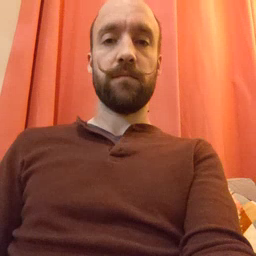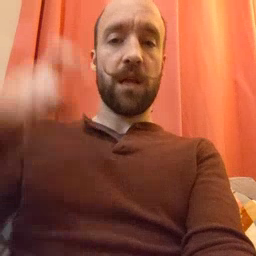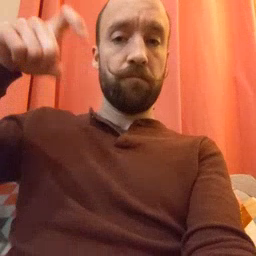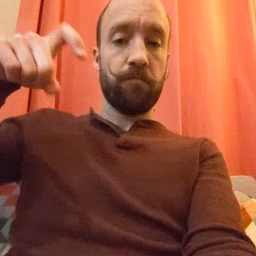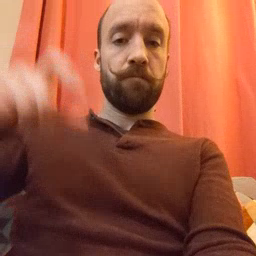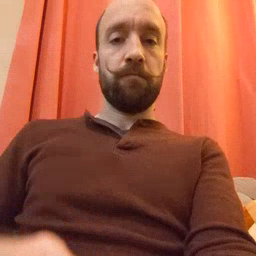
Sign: time